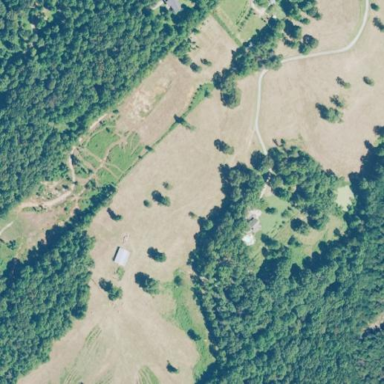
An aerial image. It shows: Farm area.